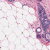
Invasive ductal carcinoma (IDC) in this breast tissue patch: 0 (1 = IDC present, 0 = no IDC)